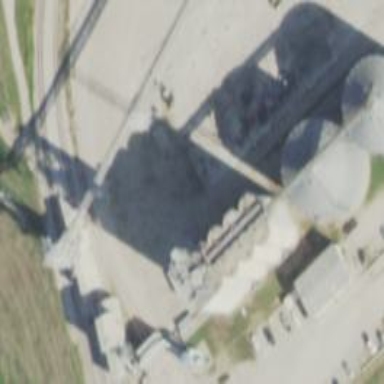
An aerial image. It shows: Silo.